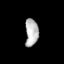
Tissue: lung
Cell type: Endothelial cells
Senescence score: 0.5446
Nuclear area (px): 352
Mean DAPI intensity: 183.284